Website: crate-barrel
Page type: billing-address
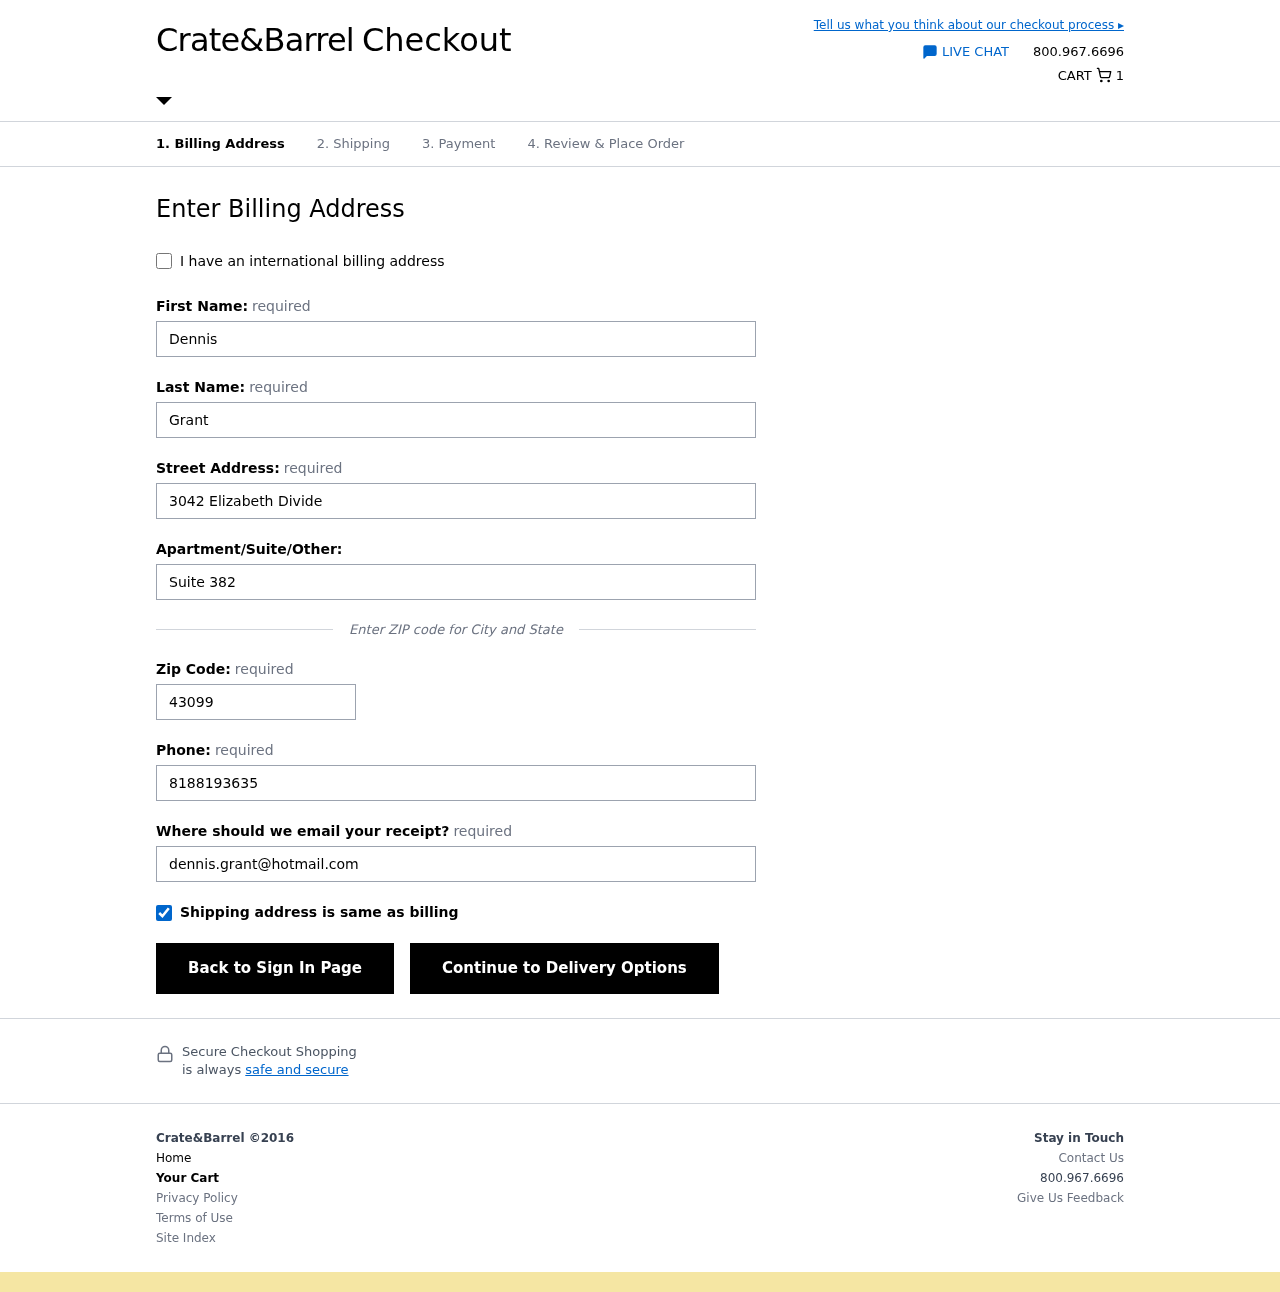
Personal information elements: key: PII_EMAIL
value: dennis.grant@hotmail.com
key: PII_FIRSTNAME
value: Dennis
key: PII_LASTNAME
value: Grant
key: PII_PHONE
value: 8188193635
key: PII_POSTCODE
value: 43099
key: PII_STREET
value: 3042 Elizabeth Divide
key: PII_STREET2
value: Suite 382
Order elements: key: ORDER_NUM_ITEMS
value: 1